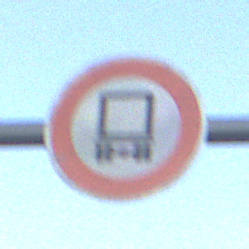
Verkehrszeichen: VerbotKennzeichnungspflichtigeKraftfahrzeugeGefaehrlicheGueter
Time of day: SunriseSunset
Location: Outdoor (RoadRail)
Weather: PartlyCloudy
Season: NotSpecified
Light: Natural